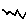
Label: zigzag